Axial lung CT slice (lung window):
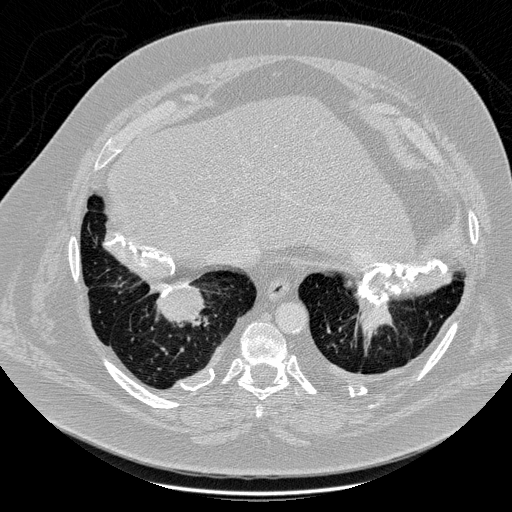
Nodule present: yes
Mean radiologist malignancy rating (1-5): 5